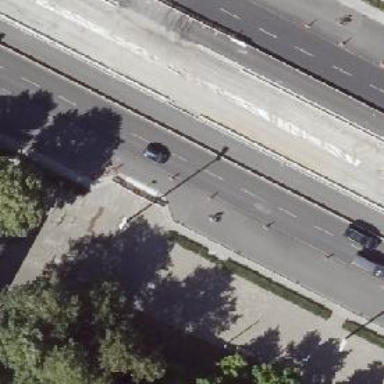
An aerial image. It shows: Primary highway with dual carriageways. There is asphalt cycleway on the right side.